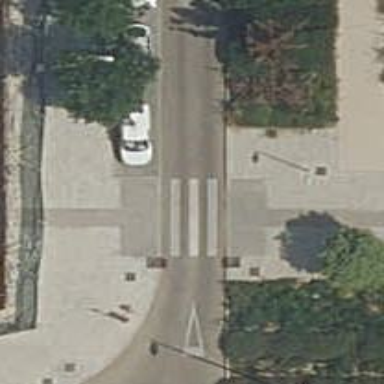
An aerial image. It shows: Zebra crossing on footway.